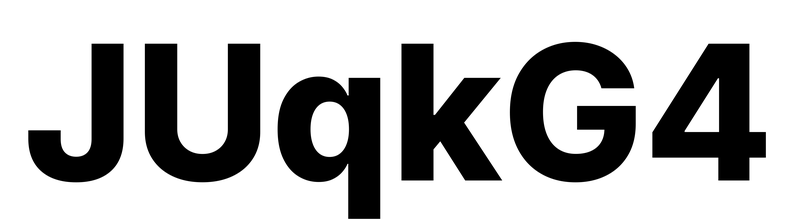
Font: Inter_ExtraBold